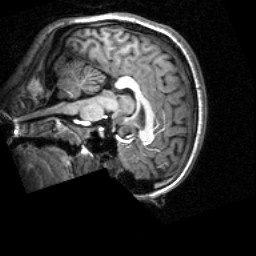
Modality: T1w
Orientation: sagittal
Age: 19
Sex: female